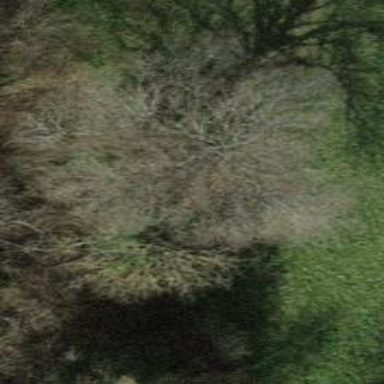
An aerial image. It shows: Broadleaved tree with lush leaves.